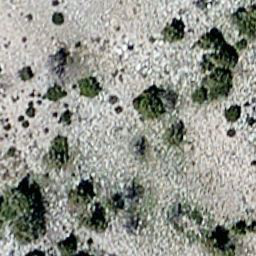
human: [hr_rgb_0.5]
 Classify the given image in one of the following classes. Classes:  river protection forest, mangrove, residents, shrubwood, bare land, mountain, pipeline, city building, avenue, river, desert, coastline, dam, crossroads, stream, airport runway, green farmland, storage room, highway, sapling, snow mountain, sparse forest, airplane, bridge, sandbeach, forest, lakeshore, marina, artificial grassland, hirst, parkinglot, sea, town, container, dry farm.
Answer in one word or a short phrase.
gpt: sparse forest